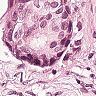
Metastatic tissue present: yes